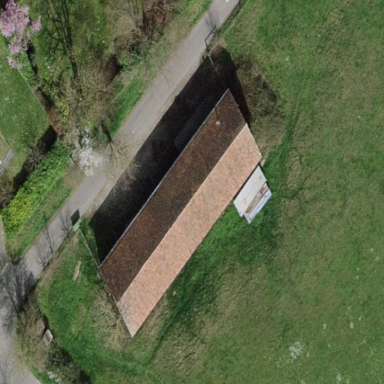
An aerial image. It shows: Farmyard area.